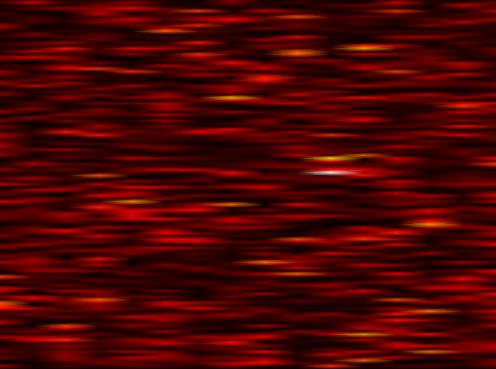
Label: UFMC